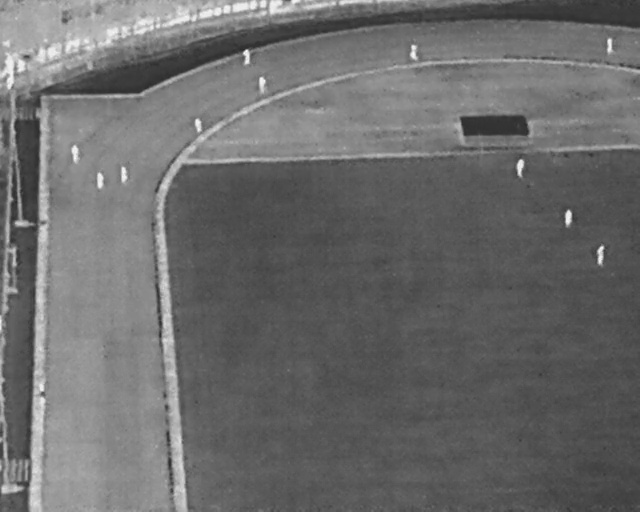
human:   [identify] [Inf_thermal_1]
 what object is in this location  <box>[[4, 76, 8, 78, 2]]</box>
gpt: <ref>1 medium person at the bottom left</ref>

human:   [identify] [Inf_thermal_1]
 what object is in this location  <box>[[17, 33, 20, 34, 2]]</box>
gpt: <ref>1 small person at the left</ref>

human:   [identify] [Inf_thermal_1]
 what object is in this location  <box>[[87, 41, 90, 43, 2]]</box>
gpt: <ref>1 small person at the right</ref>

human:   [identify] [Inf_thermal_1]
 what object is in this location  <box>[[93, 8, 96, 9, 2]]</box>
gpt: <ref>1 small person at the top right</ref>